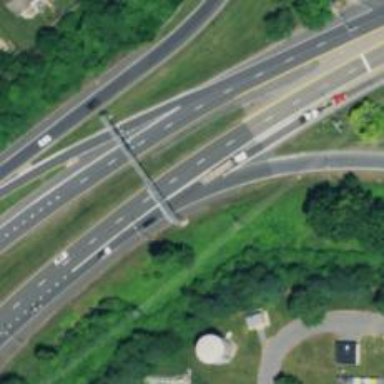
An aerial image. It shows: Motorway junction.